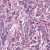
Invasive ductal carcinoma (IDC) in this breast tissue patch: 1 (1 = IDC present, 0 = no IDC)